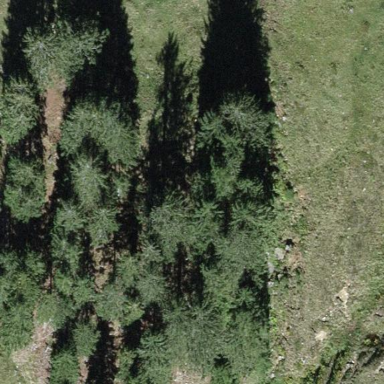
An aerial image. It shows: Forest area.